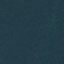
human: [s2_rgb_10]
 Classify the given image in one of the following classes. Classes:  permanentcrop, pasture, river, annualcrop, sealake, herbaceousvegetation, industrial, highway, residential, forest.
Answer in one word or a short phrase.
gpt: Forest